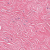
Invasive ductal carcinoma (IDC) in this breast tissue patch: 0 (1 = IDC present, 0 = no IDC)